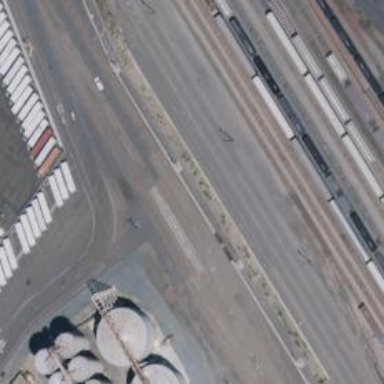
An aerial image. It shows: Railway yard.